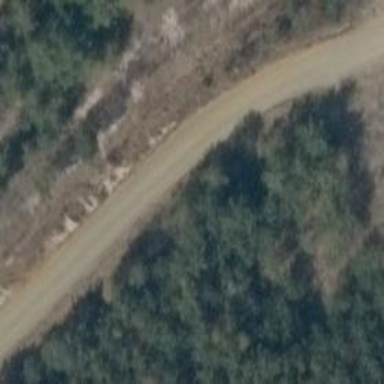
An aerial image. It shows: Sandy track road with grade3 tracktype.